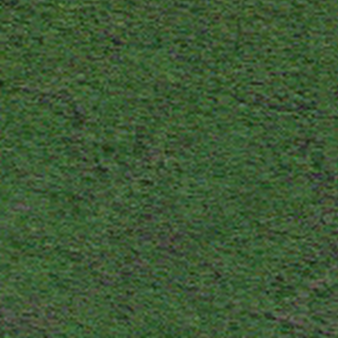
Label: other